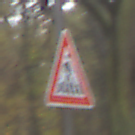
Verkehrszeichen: FussgaengerueberwegLinks
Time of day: MorningAfternoon
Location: Outdoor (Nature)
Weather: Overcast
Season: Autumn
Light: Natural